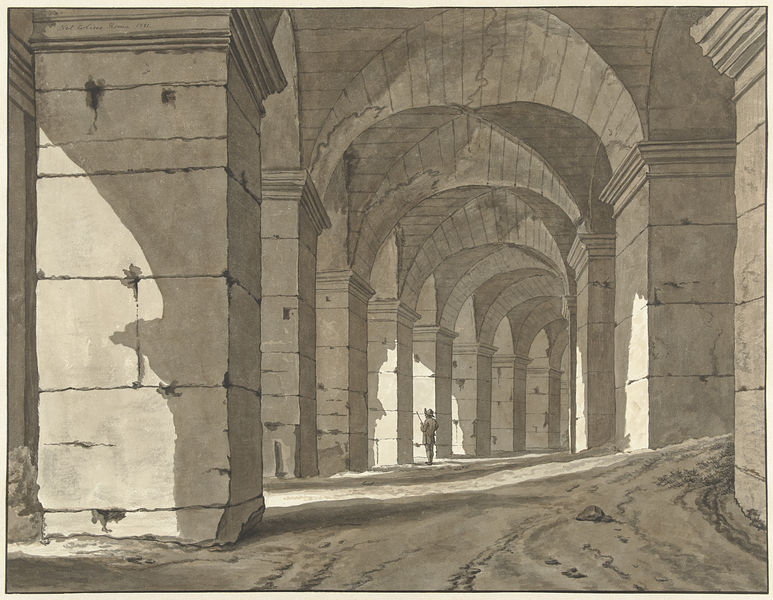
Titel: Gezicht in het Colosseum
Künstler: Jean Grandjean
Standort: Amsterdam
Institution: Rijksmuseum
Schlagwörter: mann, schatten, sand, hell, licht, pfeiler, skizze, straße, säulen, zeichnung, weg, stein, steine, wache, erde, bogen, graphik, kuppel, durchgang, galerie, halle, bögen, gang, gewölbe, antike, soldat, quader, kreuzgrat, antik, säulengang, kuppeö, wandelgang, kolosseum, kollosseum, arcade, stoa, kolloseum, quarder, colluseum, kolluseum